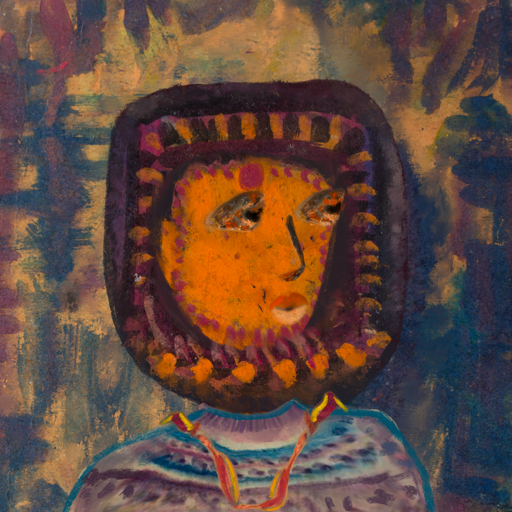
Background: InTheSun, Head And Neck Side: Doll_w_Hair, Face Side: Gypsy_Queen, Bust: HillGirl, Hair Side: Blank, Head Accessory: Blank, Second Necklace: Gypsy_Mother_1, Necklace: Blank, Baby: Blank